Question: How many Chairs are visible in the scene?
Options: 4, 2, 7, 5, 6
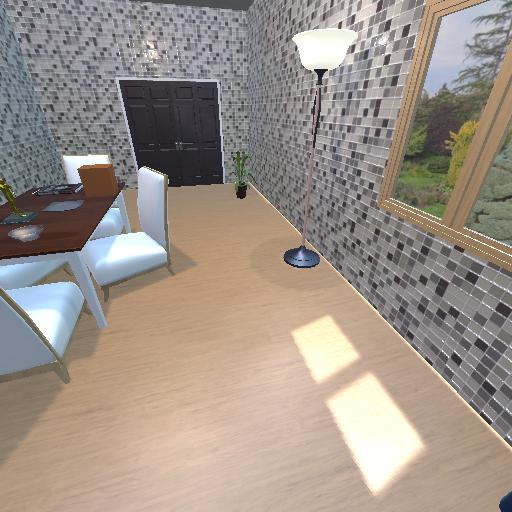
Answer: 4